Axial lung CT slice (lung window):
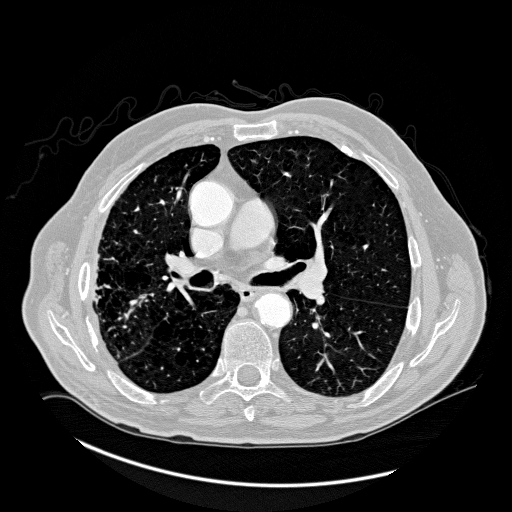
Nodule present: no